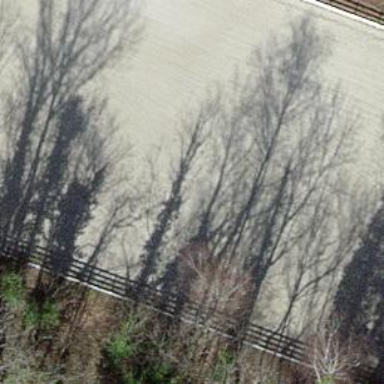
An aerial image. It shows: Equestrian pitch for leisure land activities.